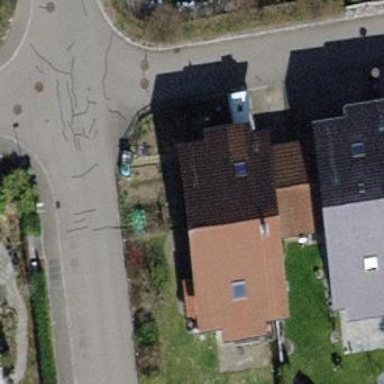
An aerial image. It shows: Building with tile roof.